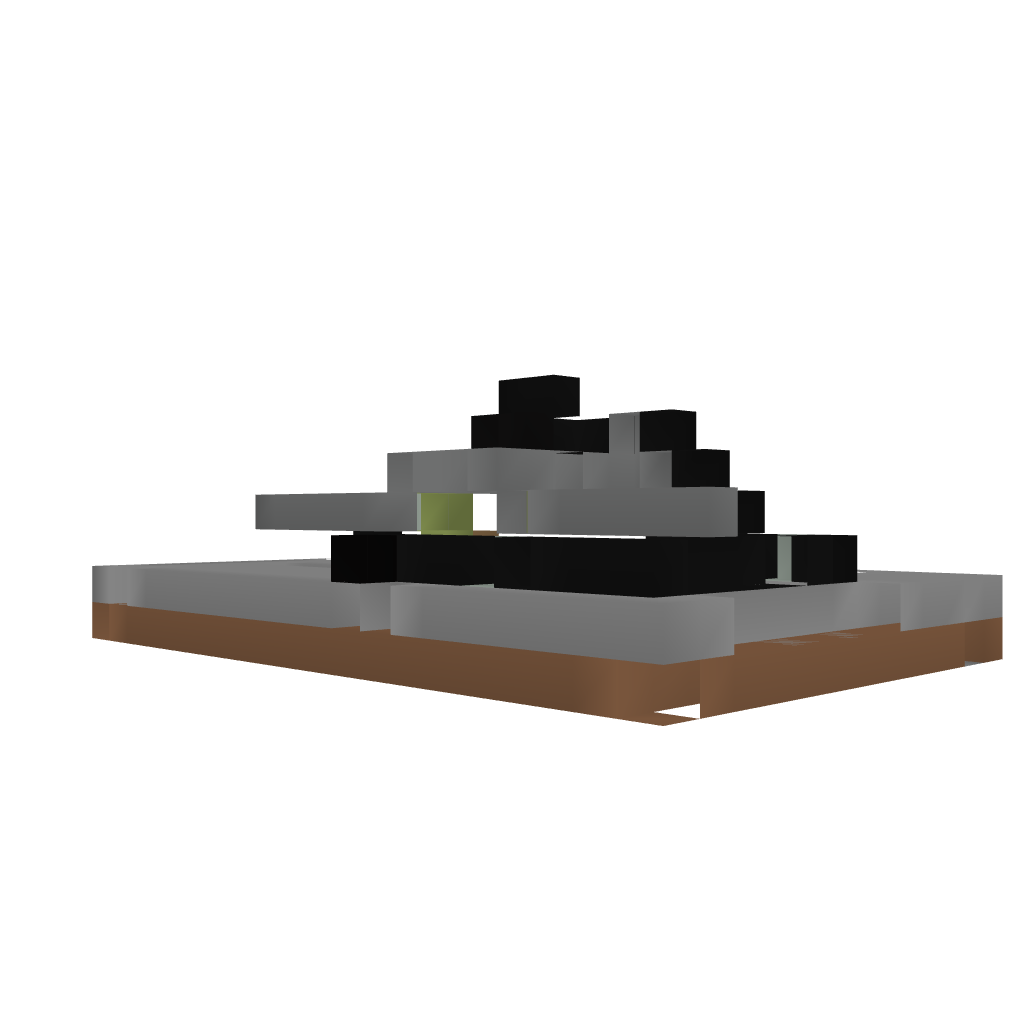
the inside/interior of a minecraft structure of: redstone hidden double doors